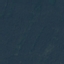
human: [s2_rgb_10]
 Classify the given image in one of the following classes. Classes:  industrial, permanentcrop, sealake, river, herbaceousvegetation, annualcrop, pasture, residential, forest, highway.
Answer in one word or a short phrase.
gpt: Forest